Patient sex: M
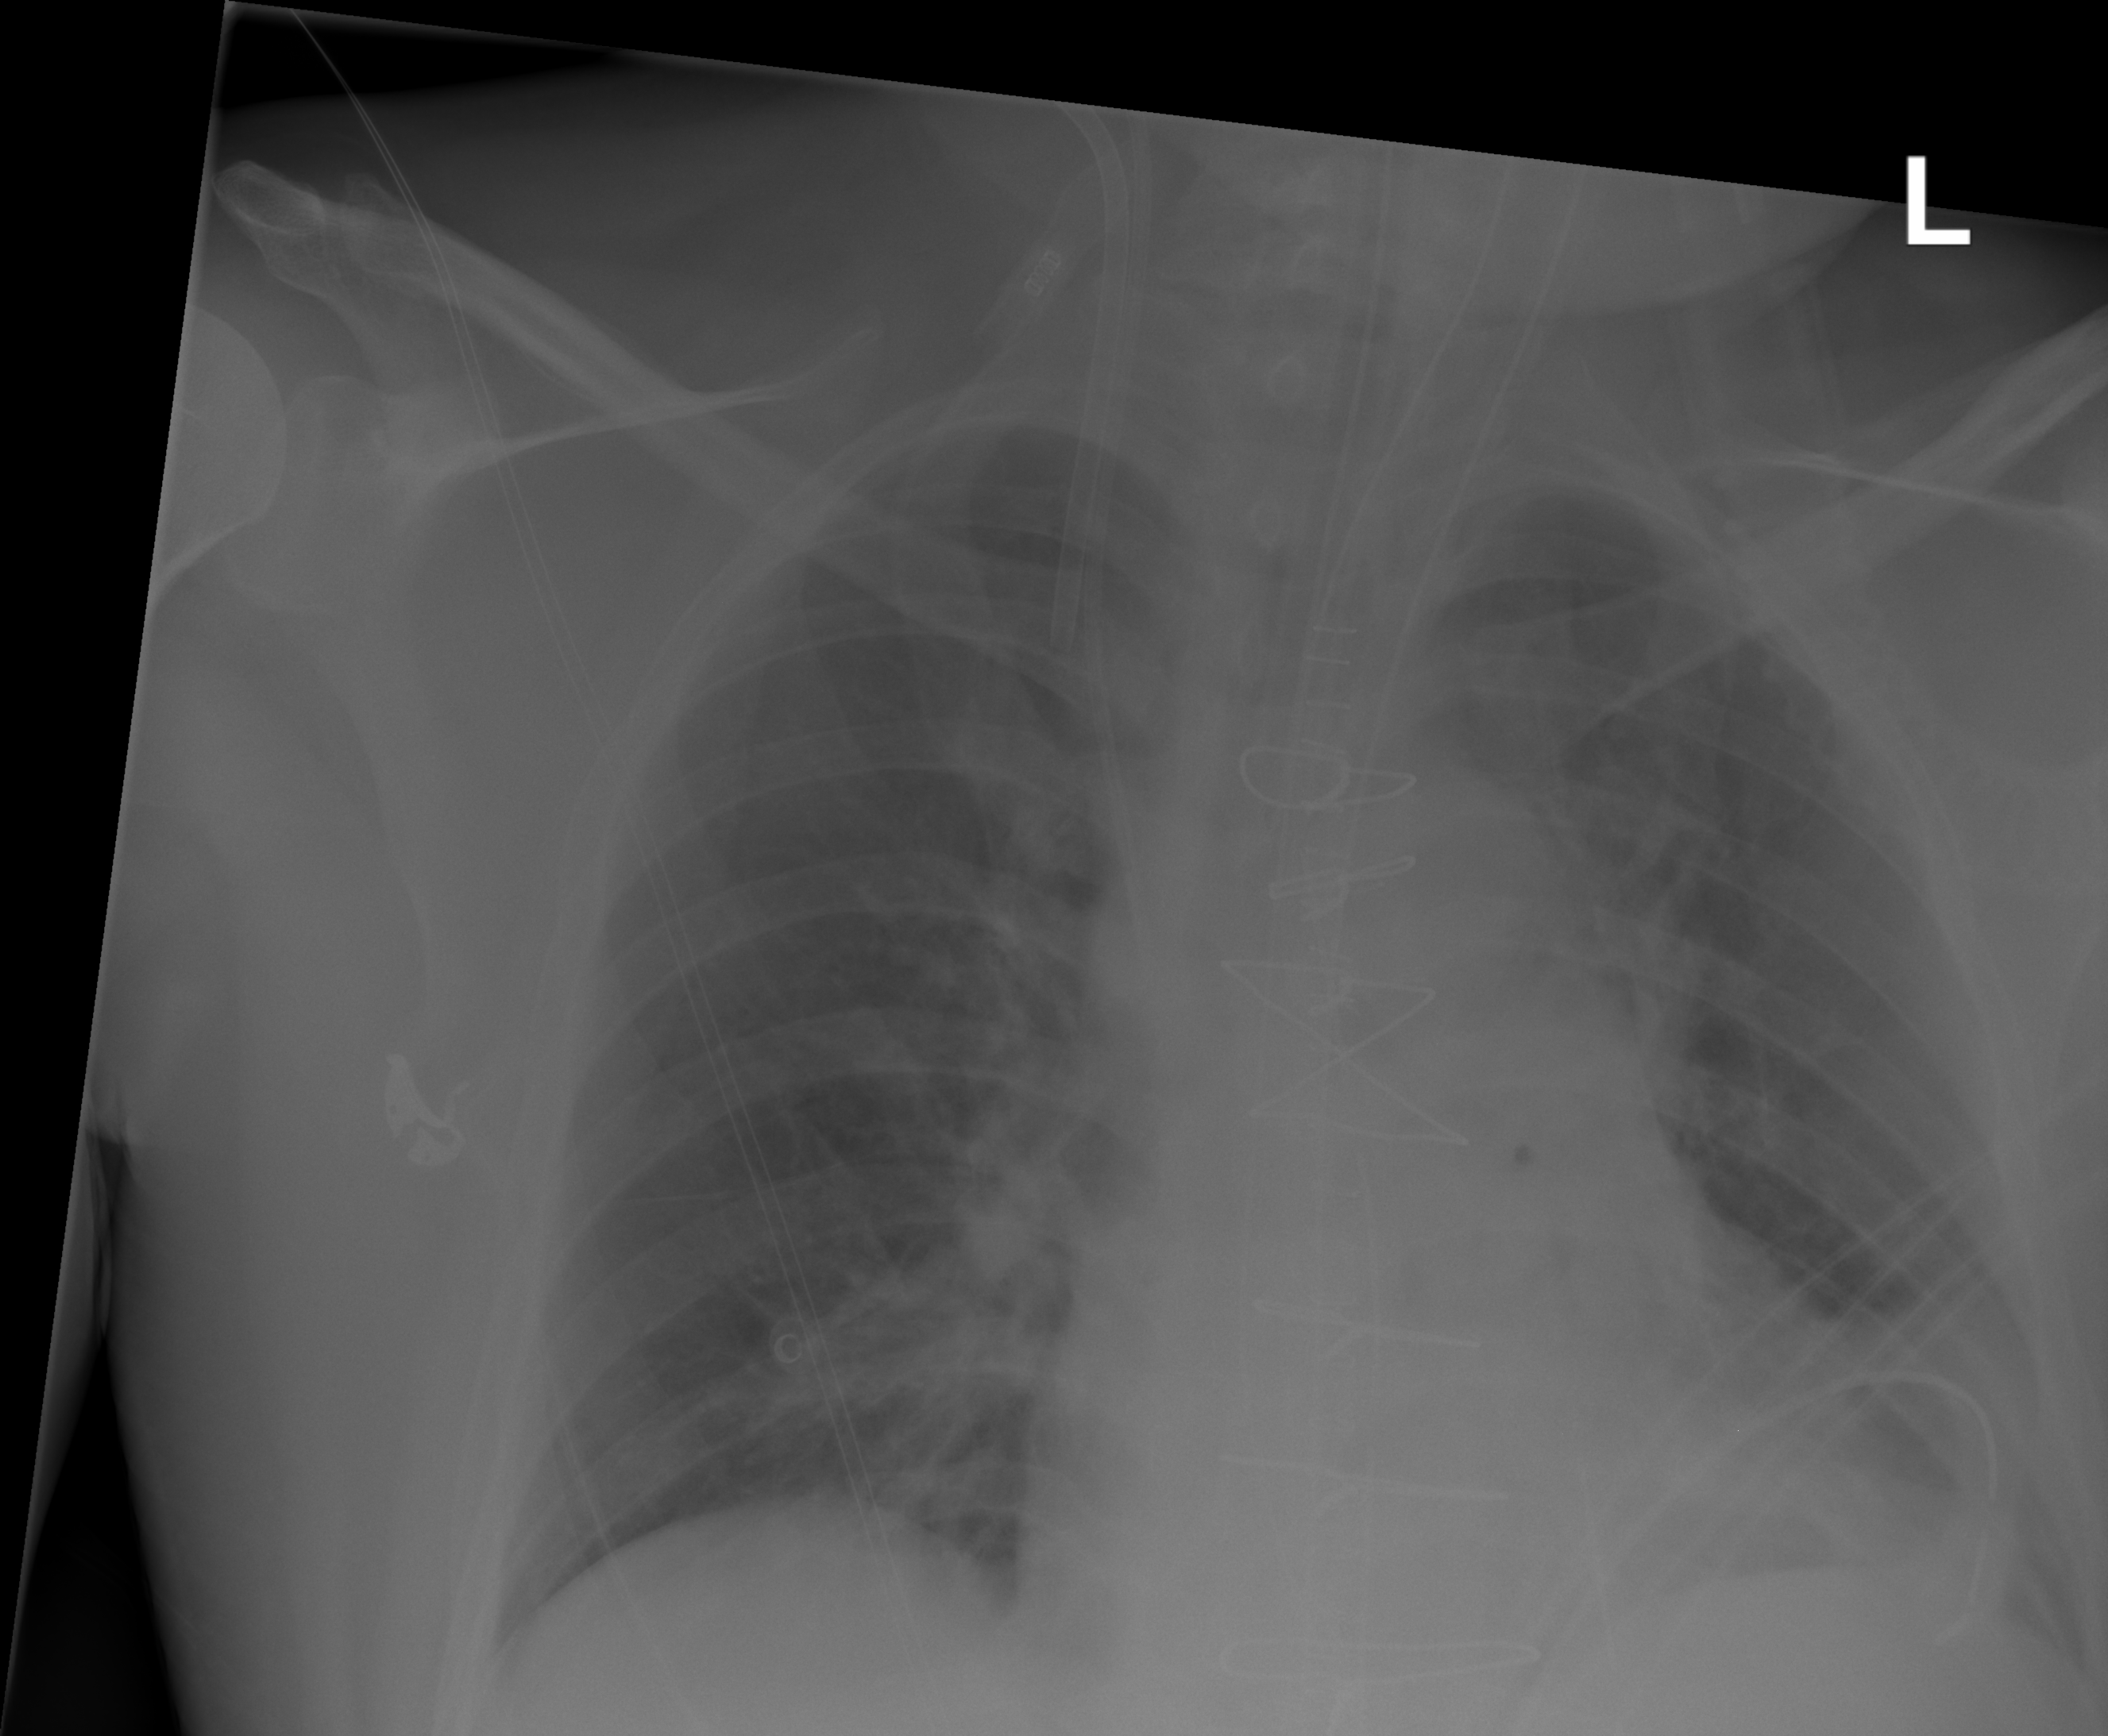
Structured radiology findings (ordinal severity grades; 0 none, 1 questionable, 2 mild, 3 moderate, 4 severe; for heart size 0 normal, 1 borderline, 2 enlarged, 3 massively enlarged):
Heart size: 2
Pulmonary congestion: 2
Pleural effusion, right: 0
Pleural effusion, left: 0
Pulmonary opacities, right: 0
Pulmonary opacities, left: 0
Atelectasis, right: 2
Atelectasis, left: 2